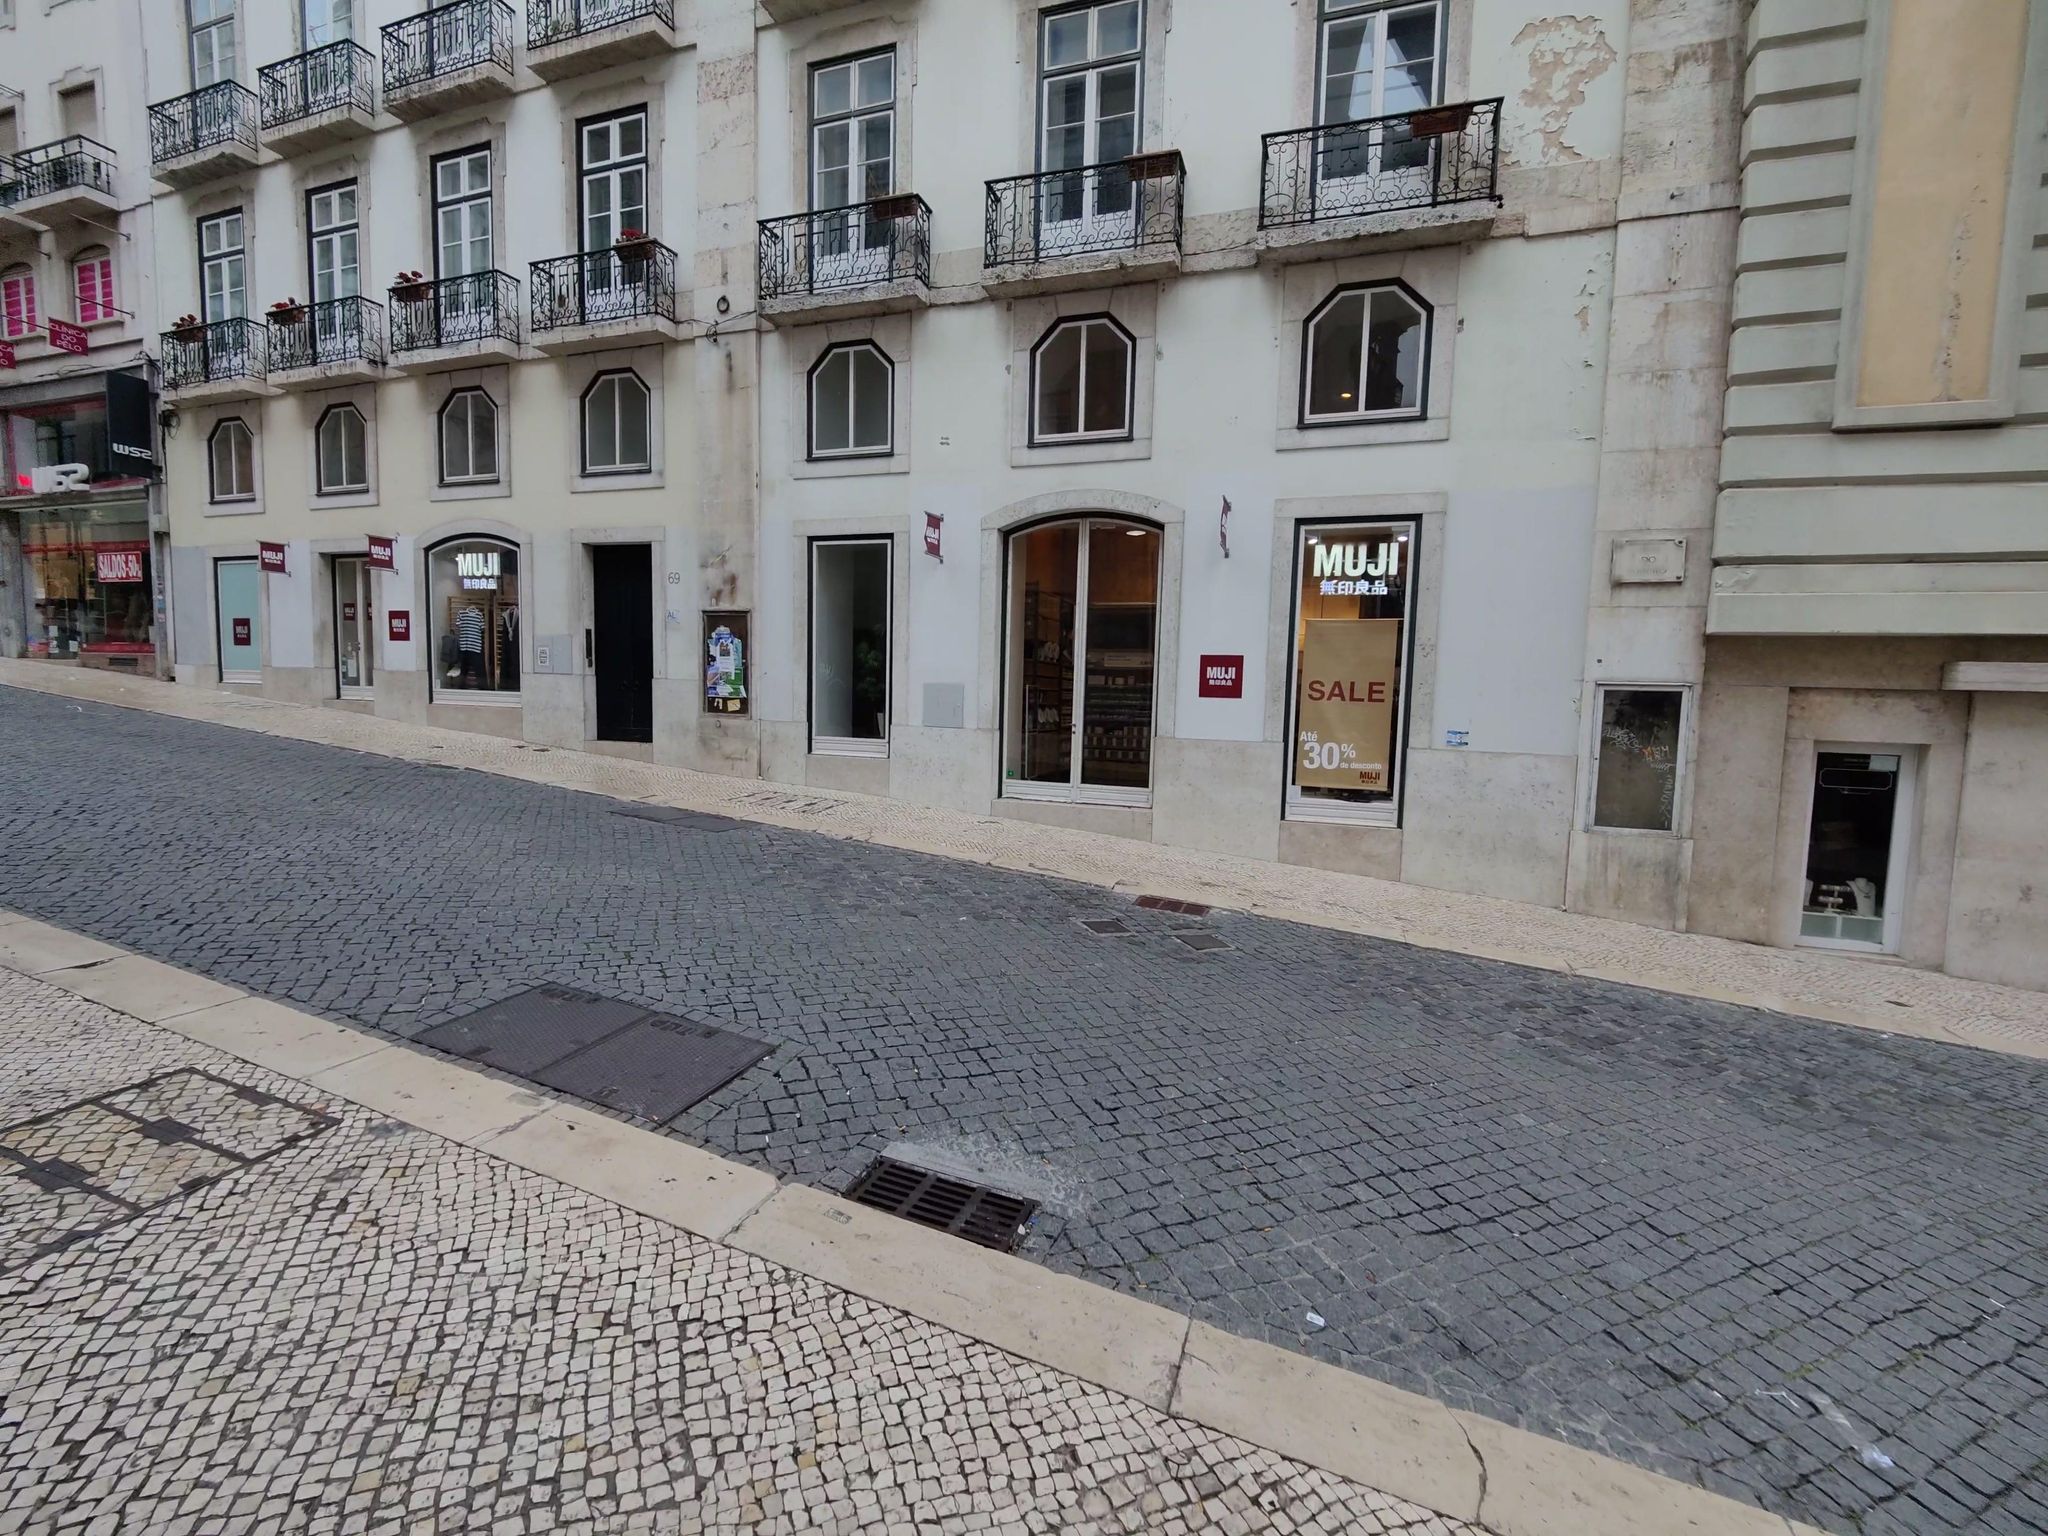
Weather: clear
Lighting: day
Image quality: good
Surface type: walking surface
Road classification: path, steps, footway
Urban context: urban centre
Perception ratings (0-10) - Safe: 3.48, Lively: 6.56, Beautiful: 3.79, Boring: 5.08, Depressing: 5.78, Wealthy: 7.25